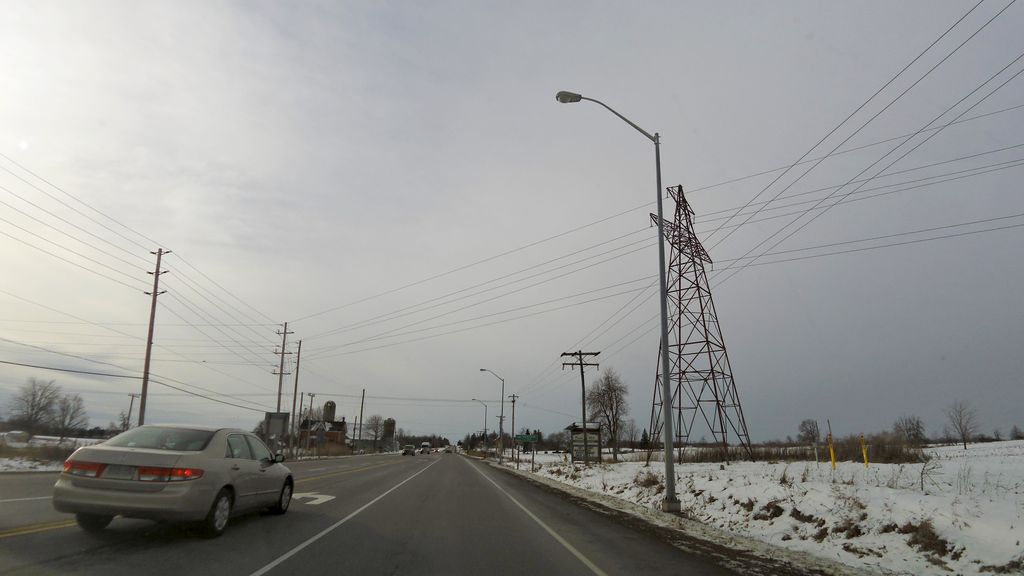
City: hamilton